Question: Basically I have this problem:

Can I achieve this either on the Interface Builder or programmatically?
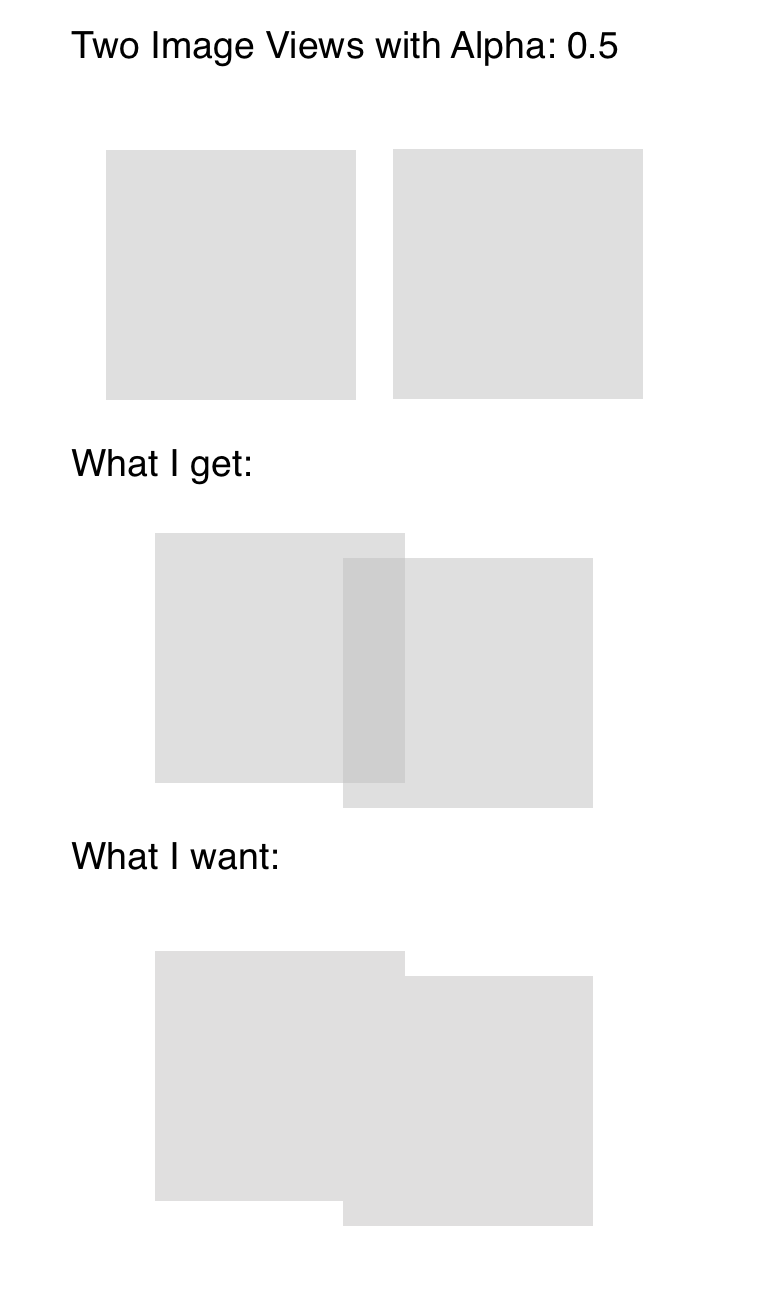
Answer: Using alpha you can not achieve this, if there is not special purpose of Alpha then set Alpha to 0 and play with solid color.